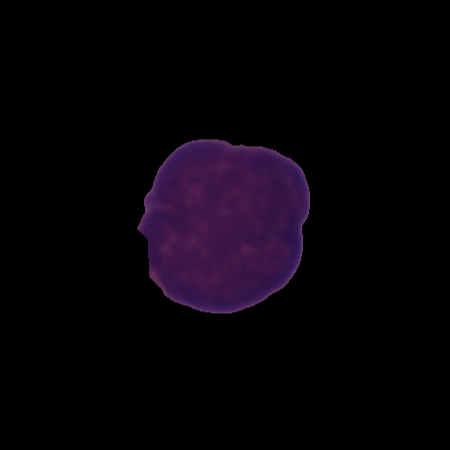
Label: cancer